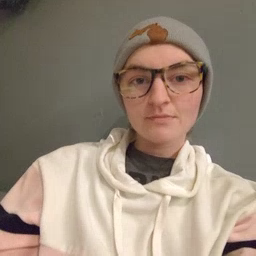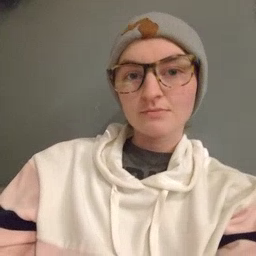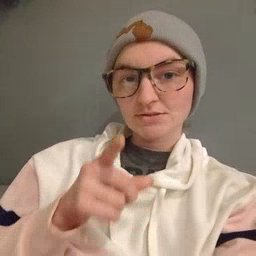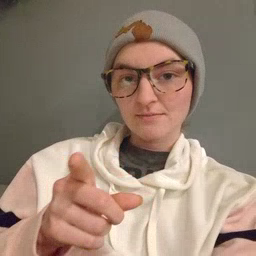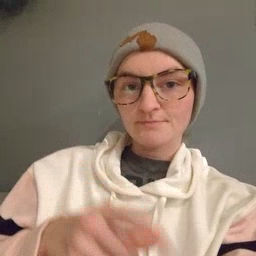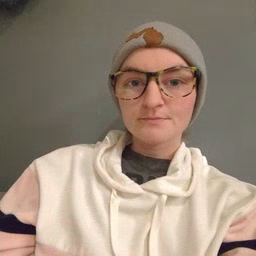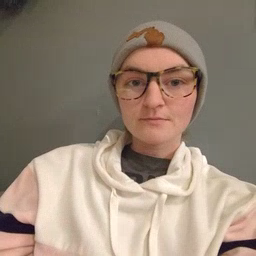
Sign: hesheit